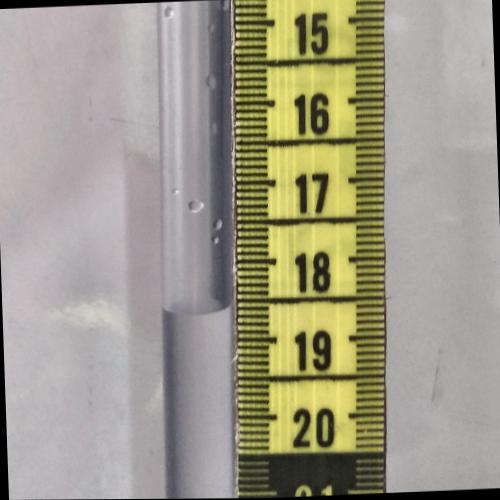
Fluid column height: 18.6 cm